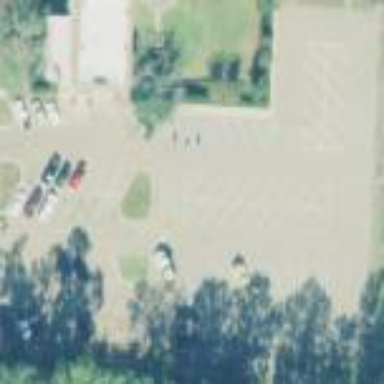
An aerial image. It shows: Parking area with surface.